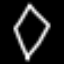
Label: diamond